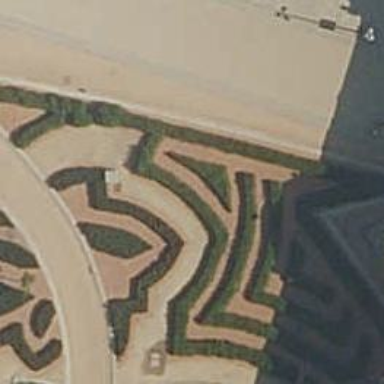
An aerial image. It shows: Hedge barrier.